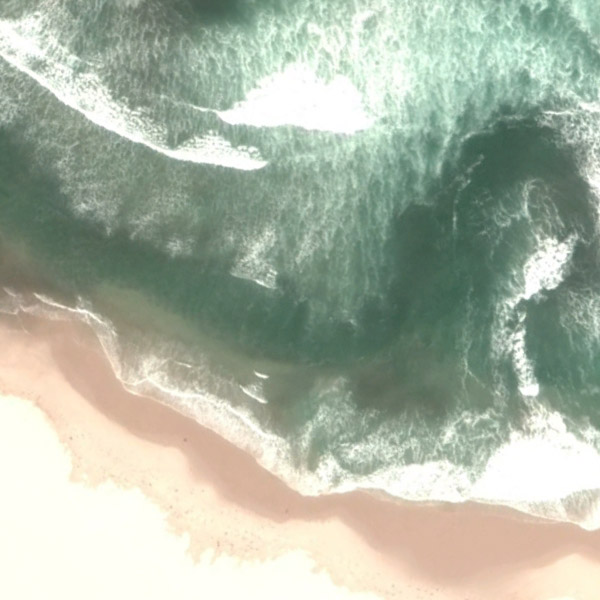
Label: Beach